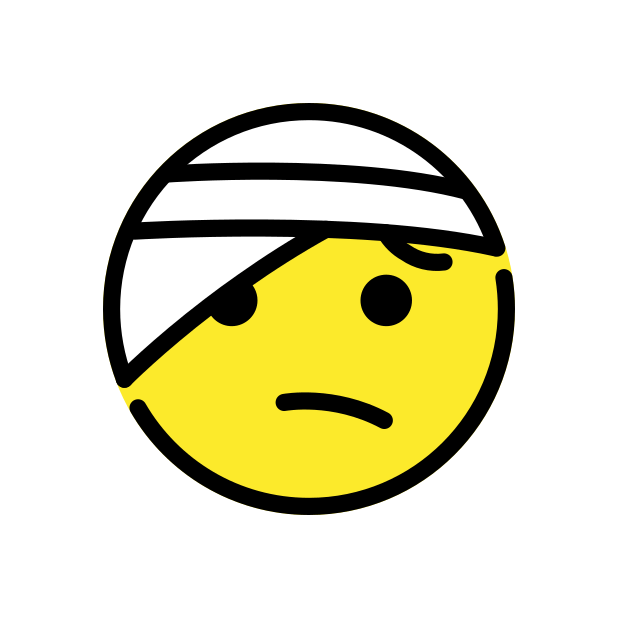
face with head-bandage